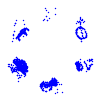
Particle: pion